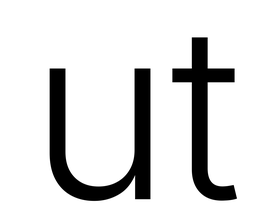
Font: Inter_Light